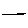
Label: line